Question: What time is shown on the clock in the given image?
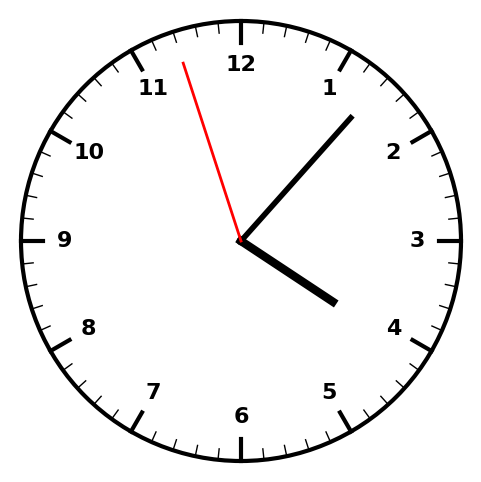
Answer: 04:06:57